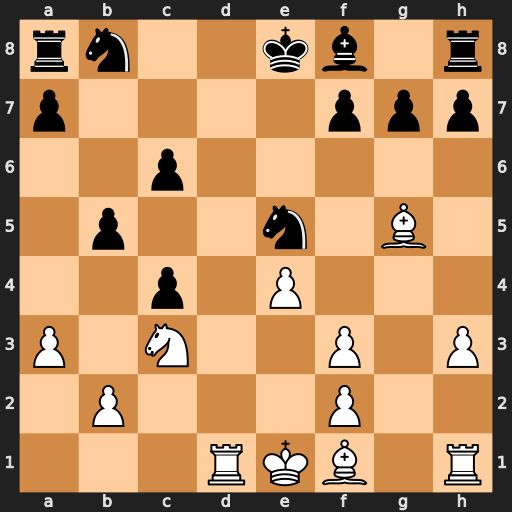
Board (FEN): rn2kb1r/p4ppp/2p5/1p2n1B1/2p1P3/P1N2P1P/1P3P2/3RKB1R
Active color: w
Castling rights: Kkq
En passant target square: -
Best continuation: Rd8#